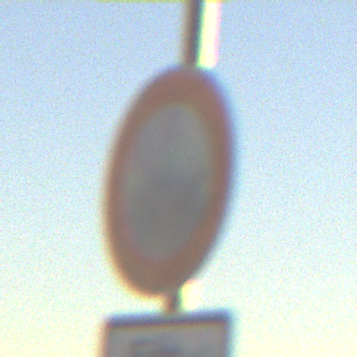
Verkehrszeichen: VerbotFahrzeugeAllerArt
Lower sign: SonstigeFahrzeugePersonengruppenFrei4
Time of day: SunriseSunset
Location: Outdoor (RoadRail)
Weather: PartlyCloudy
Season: NotSpecified
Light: Natural